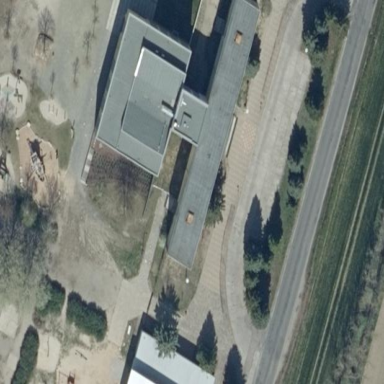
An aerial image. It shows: School.